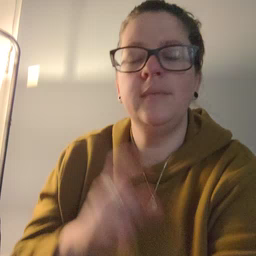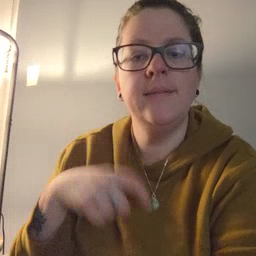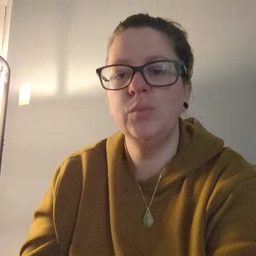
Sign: haveto